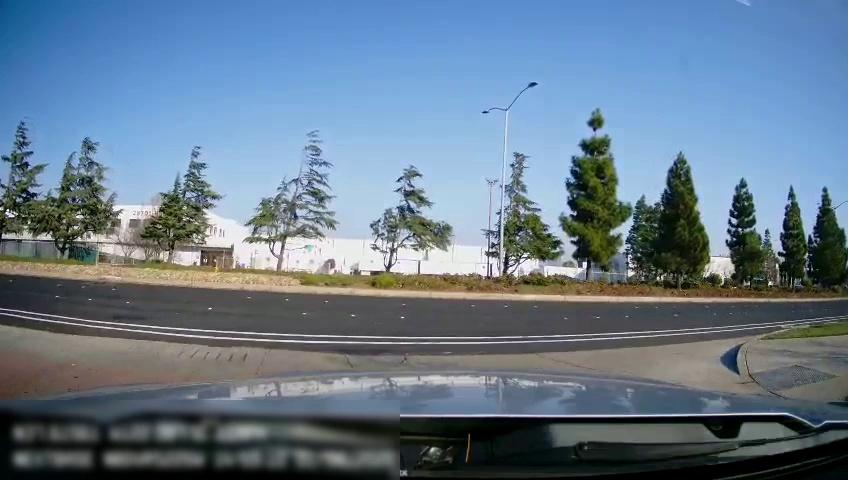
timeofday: Day
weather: Sunny
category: Drivable Space
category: Lanes | Alternate Lane
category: Lanes | Current Lane
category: Lanes | Current Lane